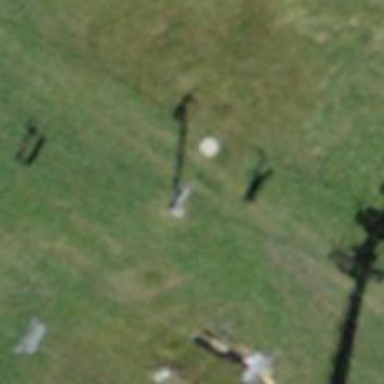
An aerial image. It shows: Pylon for aerialway.